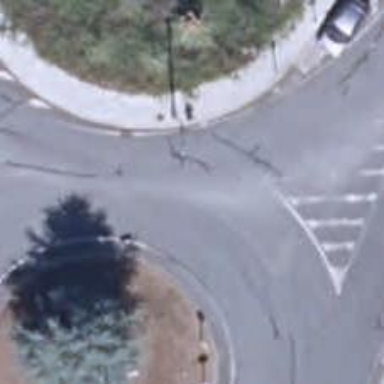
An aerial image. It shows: Residential road that intersects with roundabout.